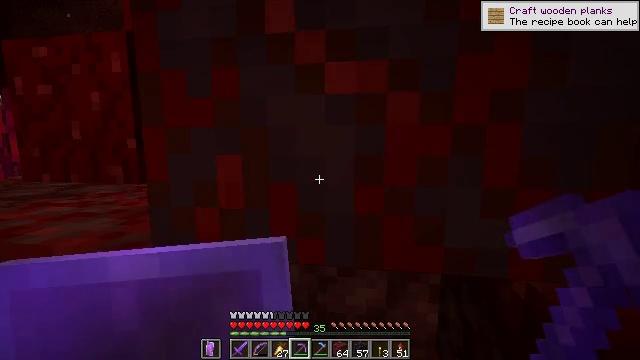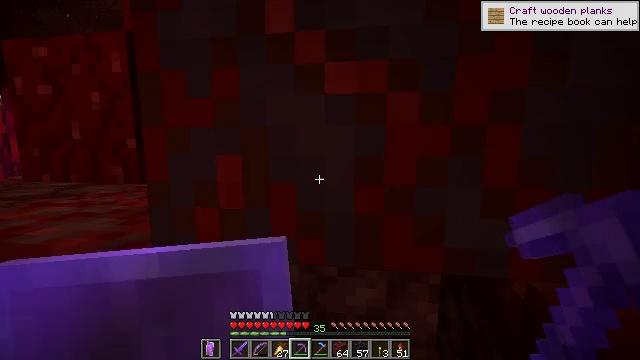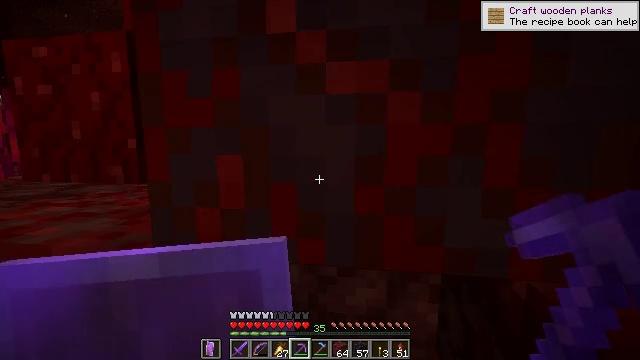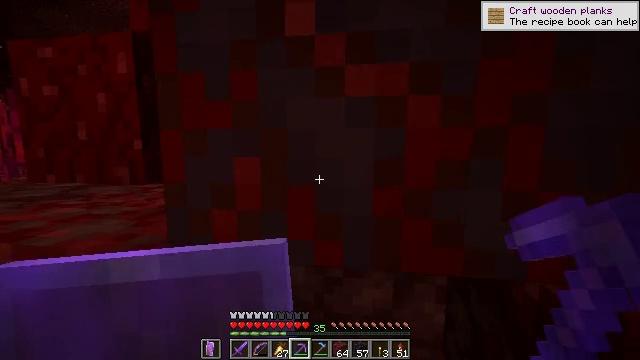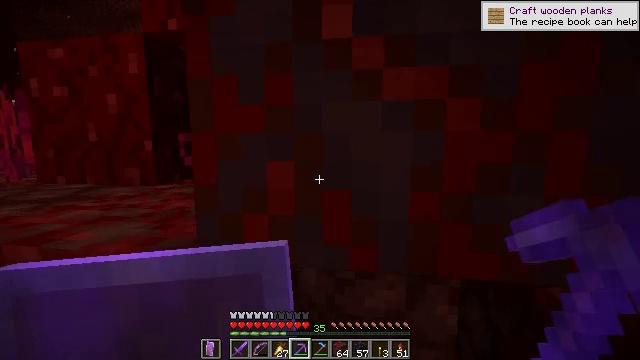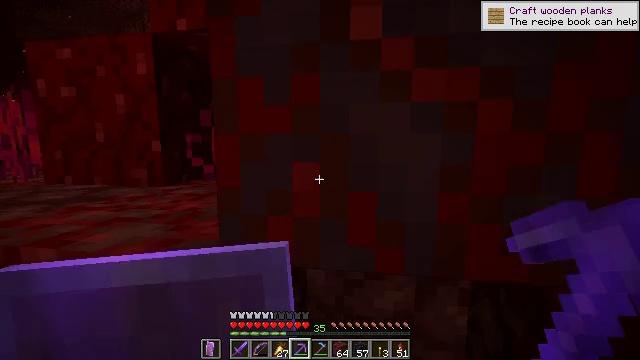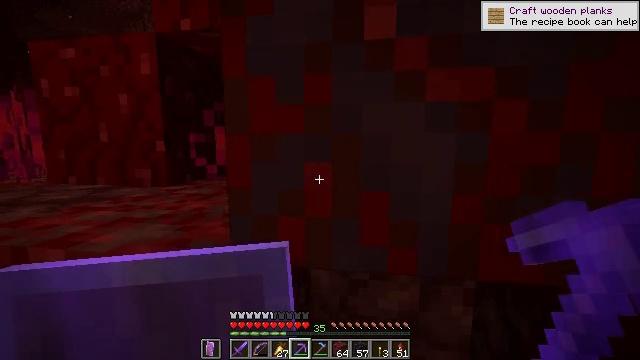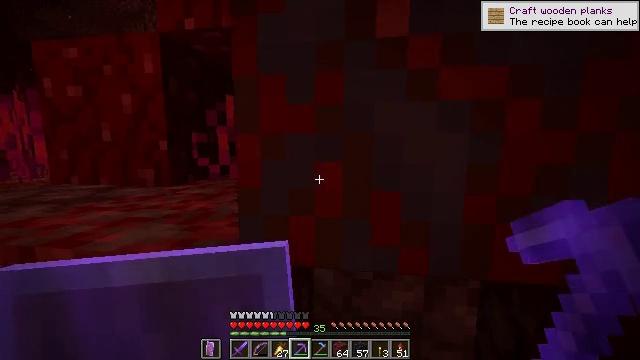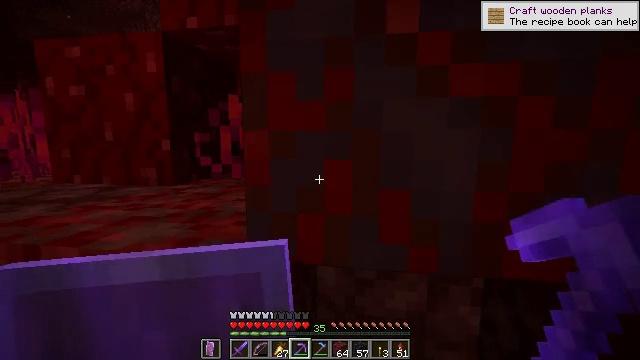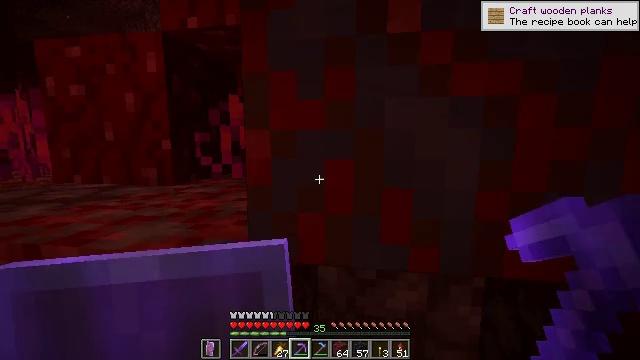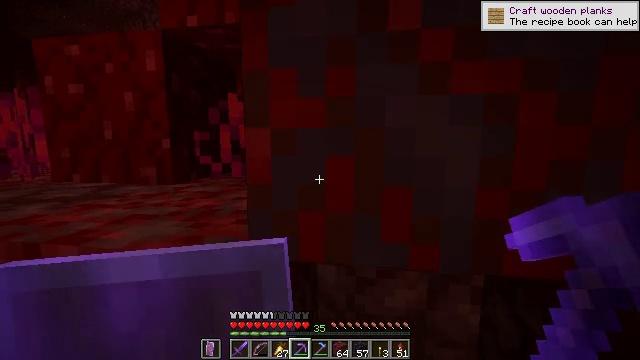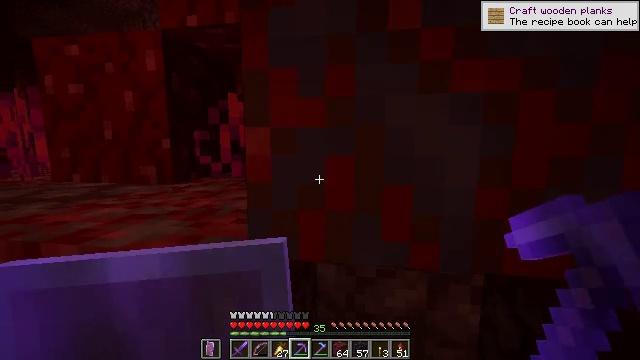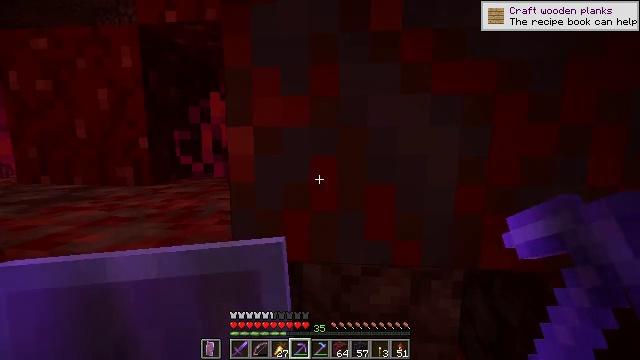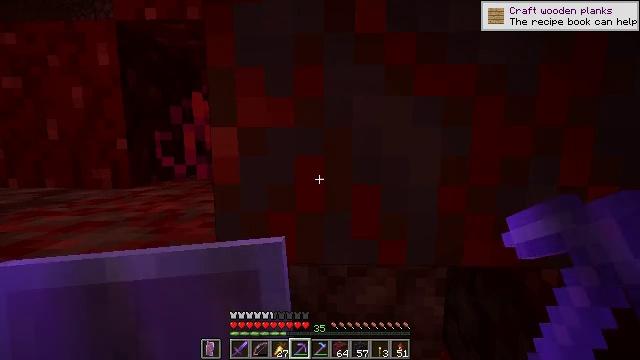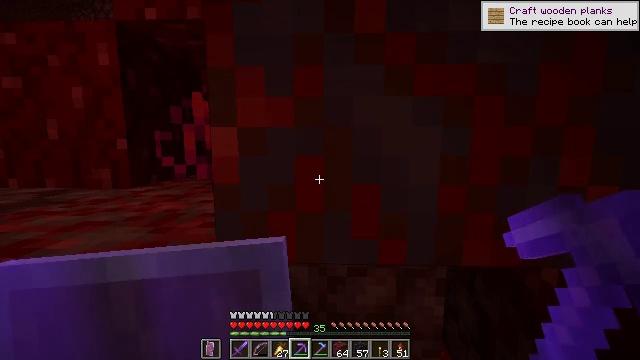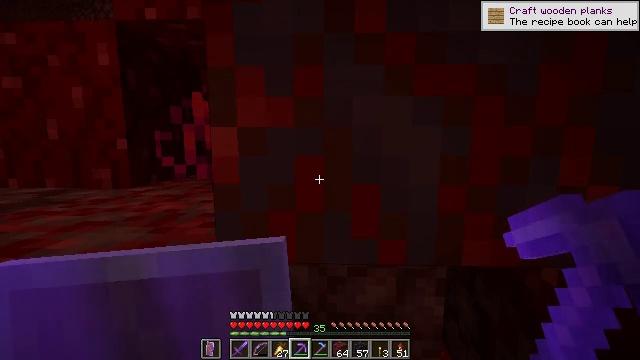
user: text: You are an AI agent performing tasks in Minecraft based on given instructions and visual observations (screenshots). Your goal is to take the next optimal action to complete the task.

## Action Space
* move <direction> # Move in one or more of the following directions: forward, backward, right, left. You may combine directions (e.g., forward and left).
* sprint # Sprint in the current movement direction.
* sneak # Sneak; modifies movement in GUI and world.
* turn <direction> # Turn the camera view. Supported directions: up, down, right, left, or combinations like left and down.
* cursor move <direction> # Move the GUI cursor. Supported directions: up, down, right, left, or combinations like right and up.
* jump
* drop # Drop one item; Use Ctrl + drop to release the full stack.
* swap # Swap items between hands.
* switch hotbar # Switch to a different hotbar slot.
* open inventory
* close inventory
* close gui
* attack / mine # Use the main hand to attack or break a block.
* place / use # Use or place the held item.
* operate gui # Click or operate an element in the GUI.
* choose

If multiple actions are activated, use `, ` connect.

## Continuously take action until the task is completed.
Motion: motion action
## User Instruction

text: Gather crimson stem from a crimson forest.
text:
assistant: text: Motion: sneak
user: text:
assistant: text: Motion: move left, sneak
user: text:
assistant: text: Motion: move left, sneak
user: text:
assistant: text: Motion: move left, sneak
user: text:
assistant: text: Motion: move left, sneak
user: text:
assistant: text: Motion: sneak
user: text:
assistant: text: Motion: sneak
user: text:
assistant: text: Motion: sneak
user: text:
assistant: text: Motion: sneak
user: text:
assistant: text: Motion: sneak
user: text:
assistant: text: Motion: sneak
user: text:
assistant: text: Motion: sneak, turn right
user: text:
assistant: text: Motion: sneak, turn right
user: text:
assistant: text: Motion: sneak
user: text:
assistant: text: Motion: sneak
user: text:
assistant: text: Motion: sneak
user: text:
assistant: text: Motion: sneak
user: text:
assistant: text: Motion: sneak
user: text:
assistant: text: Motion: sneak
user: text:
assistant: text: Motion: sneak
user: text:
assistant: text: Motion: sneak
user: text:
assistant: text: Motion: sneak
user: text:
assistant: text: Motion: sneak
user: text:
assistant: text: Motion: sneak
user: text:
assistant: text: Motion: sneak
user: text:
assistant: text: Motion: sneak
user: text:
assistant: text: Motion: sneak
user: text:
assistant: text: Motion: sneak
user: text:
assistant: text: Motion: sneak
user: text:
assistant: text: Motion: sneak